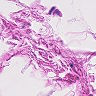
Metastatic tissue present: no